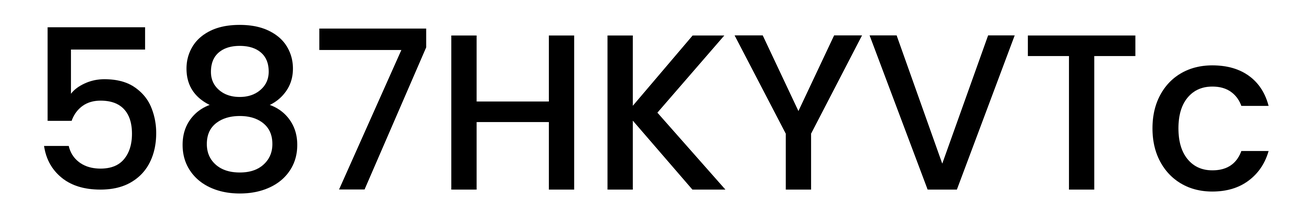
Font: Poppins-Medium